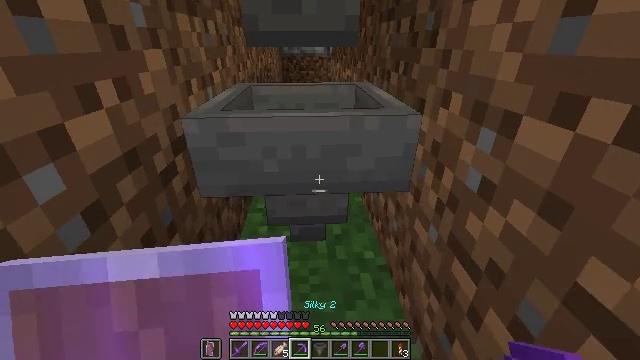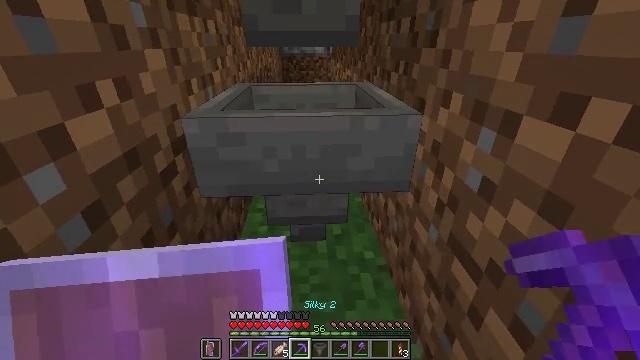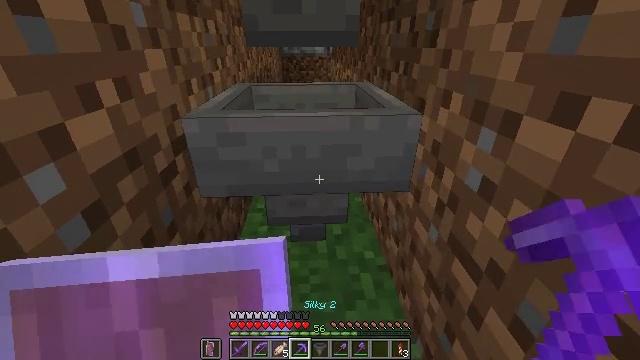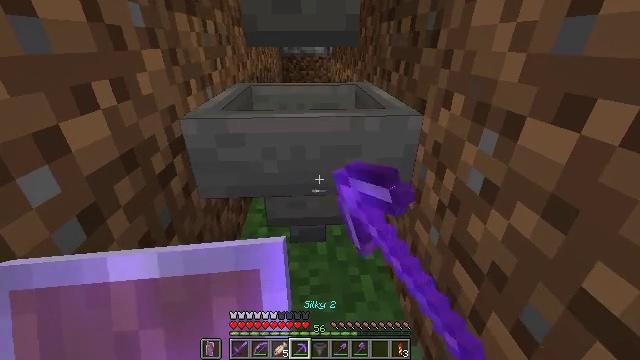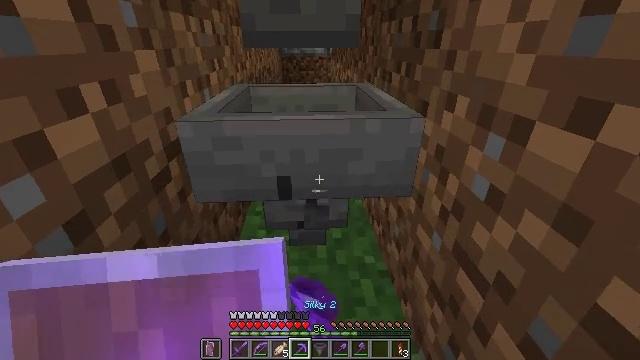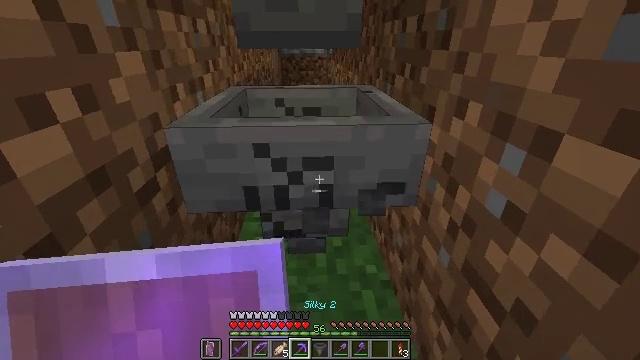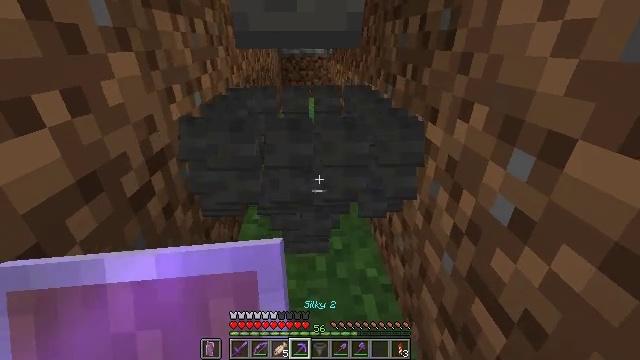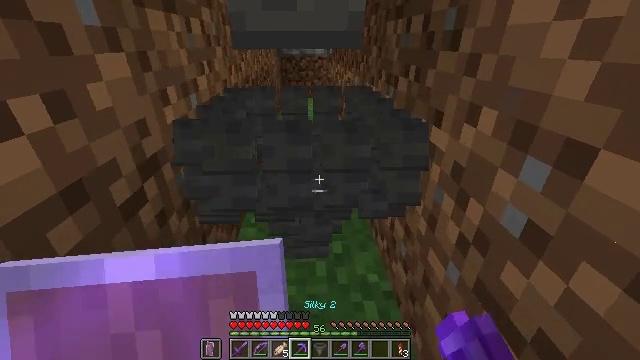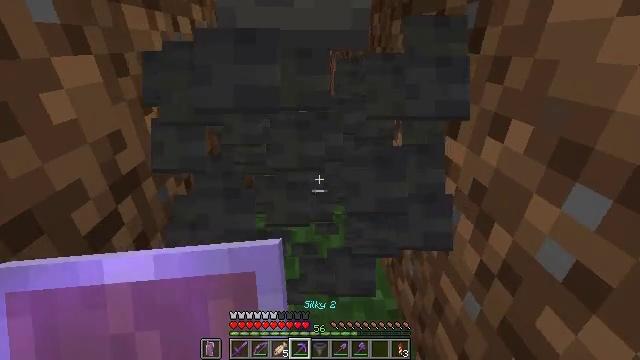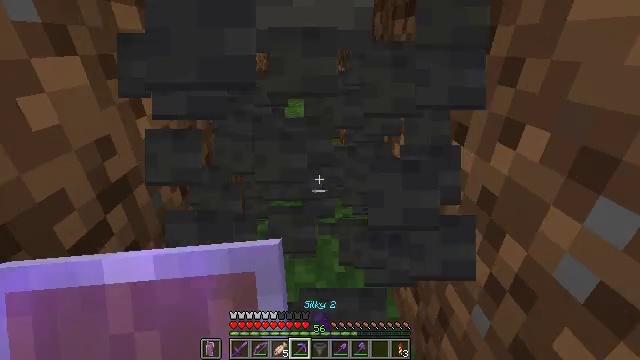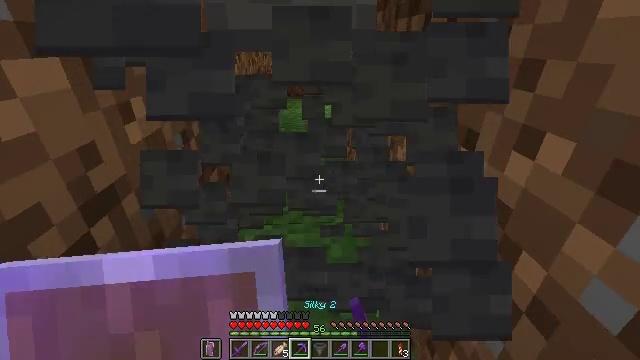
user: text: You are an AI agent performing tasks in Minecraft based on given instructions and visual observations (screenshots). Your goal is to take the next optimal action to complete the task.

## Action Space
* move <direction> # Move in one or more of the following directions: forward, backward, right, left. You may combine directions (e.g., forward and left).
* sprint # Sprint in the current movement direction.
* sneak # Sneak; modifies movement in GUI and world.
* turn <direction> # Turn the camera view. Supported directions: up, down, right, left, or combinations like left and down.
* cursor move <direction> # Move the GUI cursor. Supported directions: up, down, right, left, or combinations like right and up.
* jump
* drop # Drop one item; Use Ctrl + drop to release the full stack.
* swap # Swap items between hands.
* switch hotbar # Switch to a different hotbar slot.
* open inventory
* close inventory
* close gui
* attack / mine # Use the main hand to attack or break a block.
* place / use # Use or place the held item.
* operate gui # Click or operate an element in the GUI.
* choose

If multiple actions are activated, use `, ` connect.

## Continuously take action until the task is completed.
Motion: motion action
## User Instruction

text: Collect the hopper by mining it.
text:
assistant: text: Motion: sneak
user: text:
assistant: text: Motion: sneak, attack / mine
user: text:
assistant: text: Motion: move forward, sneak, attack / mine
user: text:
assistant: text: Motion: move forward, sneak, attack / mine
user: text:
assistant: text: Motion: move forward, sneak, attack / mine
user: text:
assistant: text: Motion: move forward, sneak, attack / mine
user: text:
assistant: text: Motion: move forward, sneak, attack / mine
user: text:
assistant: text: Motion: move forward, sneak
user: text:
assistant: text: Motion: move forward, sneak
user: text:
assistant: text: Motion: move forward, sneak
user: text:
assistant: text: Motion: sneak